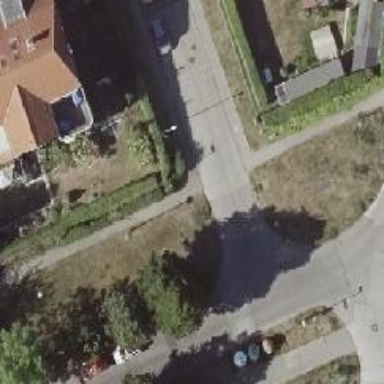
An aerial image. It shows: Residential road with concrete surface and sidewalks on both sides.